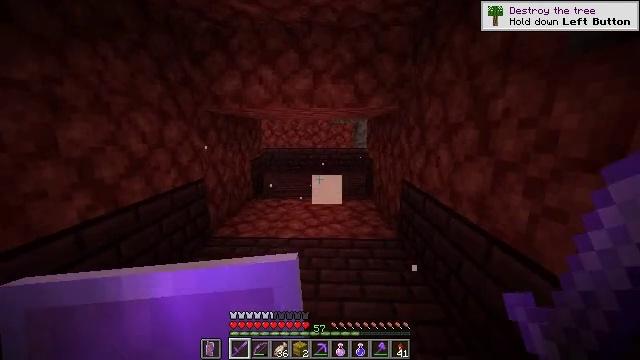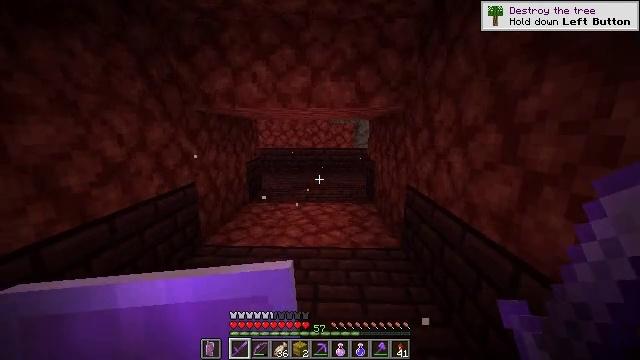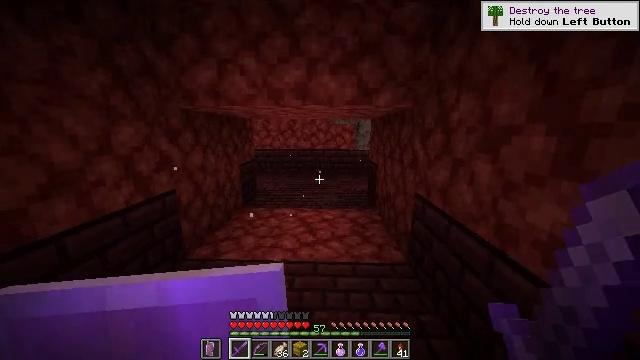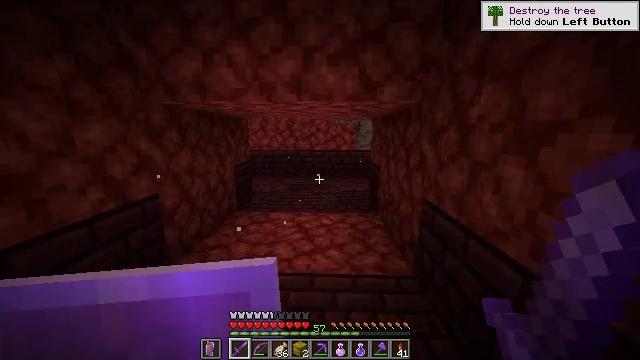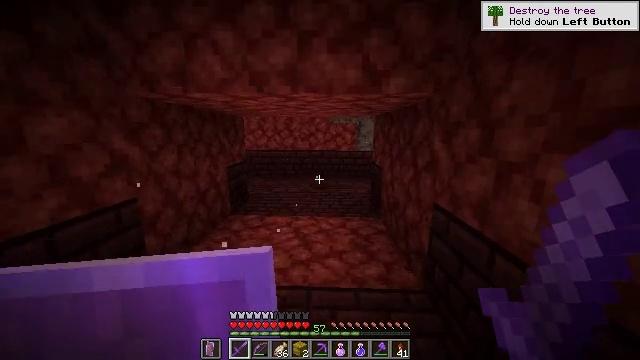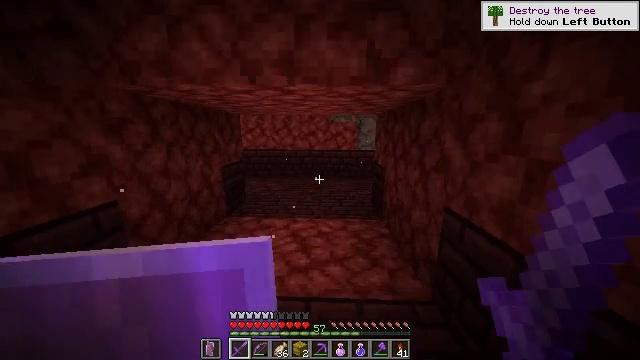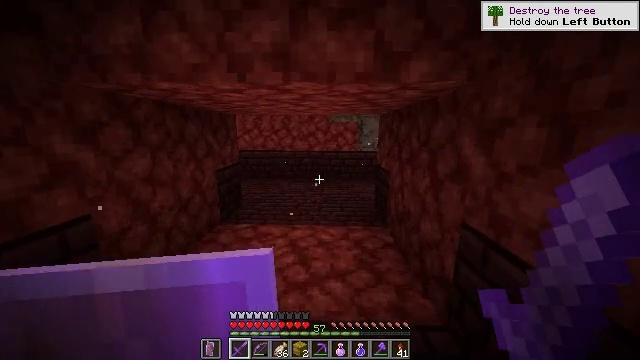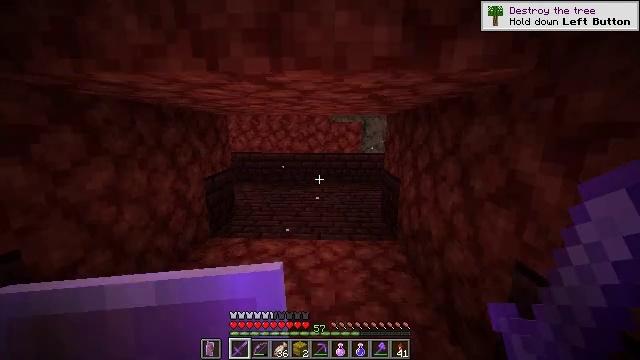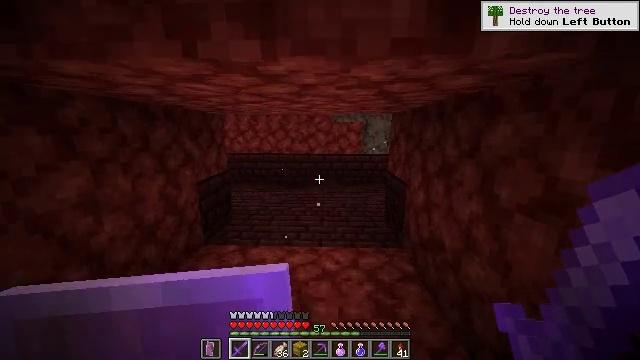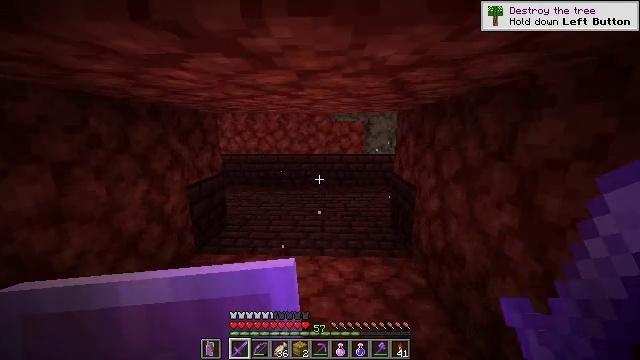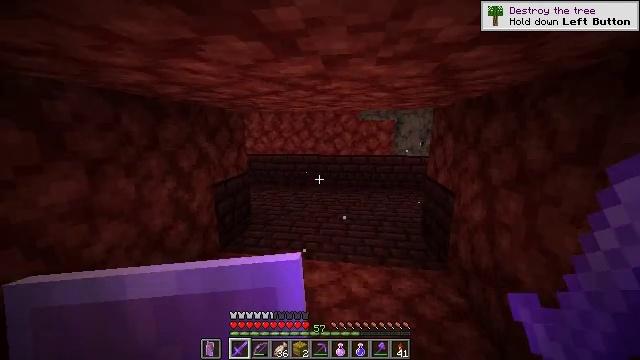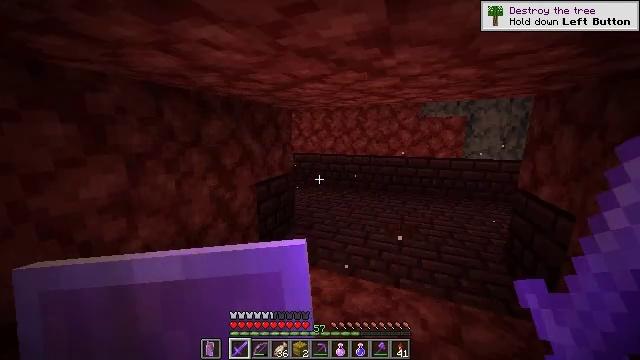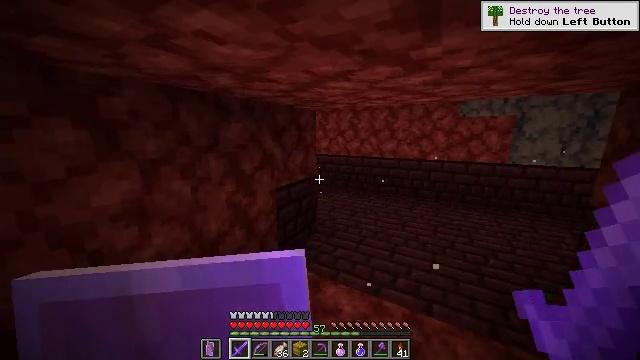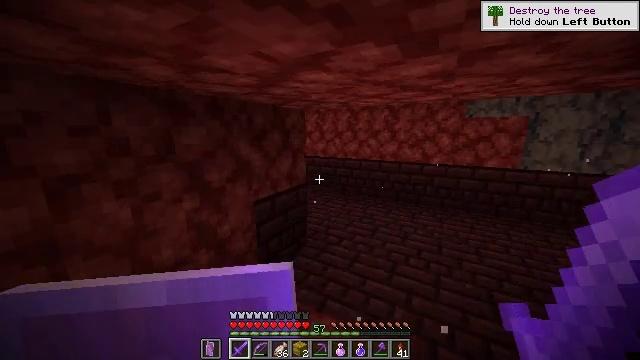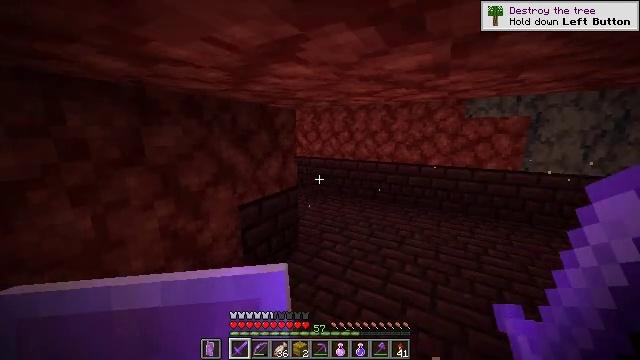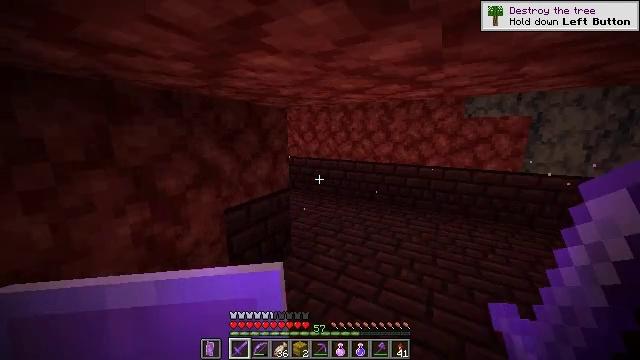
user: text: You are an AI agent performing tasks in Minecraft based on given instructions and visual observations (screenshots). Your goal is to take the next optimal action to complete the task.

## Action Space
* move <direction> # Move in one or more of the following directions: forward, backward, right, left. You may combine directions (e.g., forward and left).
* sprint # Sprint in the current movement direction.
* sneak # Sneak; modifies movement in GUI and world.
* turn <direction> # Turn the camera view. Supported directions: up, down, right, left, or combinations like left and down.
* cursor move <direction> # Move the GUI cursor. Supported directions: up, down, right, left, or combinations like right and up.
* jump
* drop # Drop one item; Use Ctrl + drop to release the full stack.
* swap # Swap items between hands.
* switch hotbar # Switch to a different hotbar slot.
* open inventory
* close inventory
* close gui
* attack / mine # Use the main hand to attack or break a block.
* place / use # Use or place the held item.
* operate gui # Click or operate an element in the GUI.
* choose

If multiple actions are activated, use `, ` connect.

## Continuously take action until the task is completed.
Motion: motion action
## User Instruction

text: Fight hostile mobs.
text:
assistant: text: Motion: move forward, sprint
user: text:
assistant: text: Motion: move forward, sprint
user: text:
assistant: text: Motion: move forward, sprint
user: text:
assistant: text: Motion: move forward, sprint
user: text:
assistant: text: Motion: move forward, sprint
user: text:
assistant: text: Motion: move forward, sprint
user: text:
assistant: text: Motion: move forward, sprint
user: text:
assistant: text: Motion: move forward, sprint
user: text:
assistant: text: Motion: move forward, sprint
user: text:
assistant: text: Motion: move forward, sprint, turn left
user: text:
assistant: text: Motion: move forward, sprint, turn left
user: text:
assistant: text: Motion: move forward, sprint, turn left
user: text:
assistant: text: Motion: move forward and move right, sprint
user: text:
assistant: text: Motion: move forward and move right, sprint
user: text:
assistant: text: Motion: move forward and move right
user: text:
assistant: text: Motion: move forward and move right
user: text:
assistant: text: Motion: move forward and move right
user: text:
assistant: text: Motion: move forward and move right, turn left
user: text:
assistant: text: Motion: move forward and move right, turn left
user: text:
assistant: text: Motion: move forward and move right, turn left
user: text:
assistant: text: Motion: move forward and move right, turn left
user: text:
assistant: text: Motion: move right, turn left
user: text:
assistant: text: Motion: move right
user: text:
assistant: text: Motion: move right, turn left
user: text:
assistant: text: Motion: move right, turn left
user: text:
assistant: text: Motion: no_op
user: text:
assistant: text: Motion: no_op
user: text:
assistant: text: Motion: no_op
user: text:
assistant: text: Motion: no_op
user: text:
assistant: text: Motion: no_op